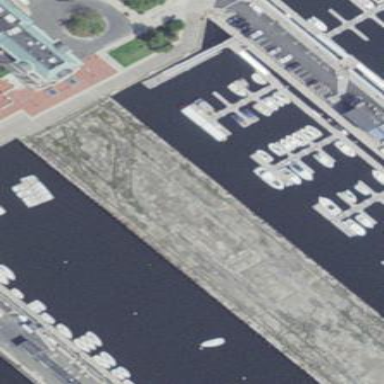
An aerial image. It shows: Pier located in brownfield area.